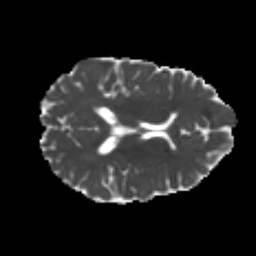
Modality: MD
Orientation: axial
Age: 19
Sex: female
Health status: healthy
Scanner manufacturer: philips
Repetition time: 7.384 s
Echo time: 0.08599 s